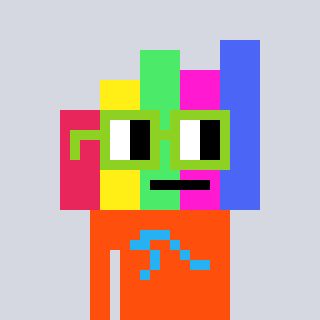
a pixel art character with square light green glasses, a bar chart-shaped head and a orange-colored body on a cool background